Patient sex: F
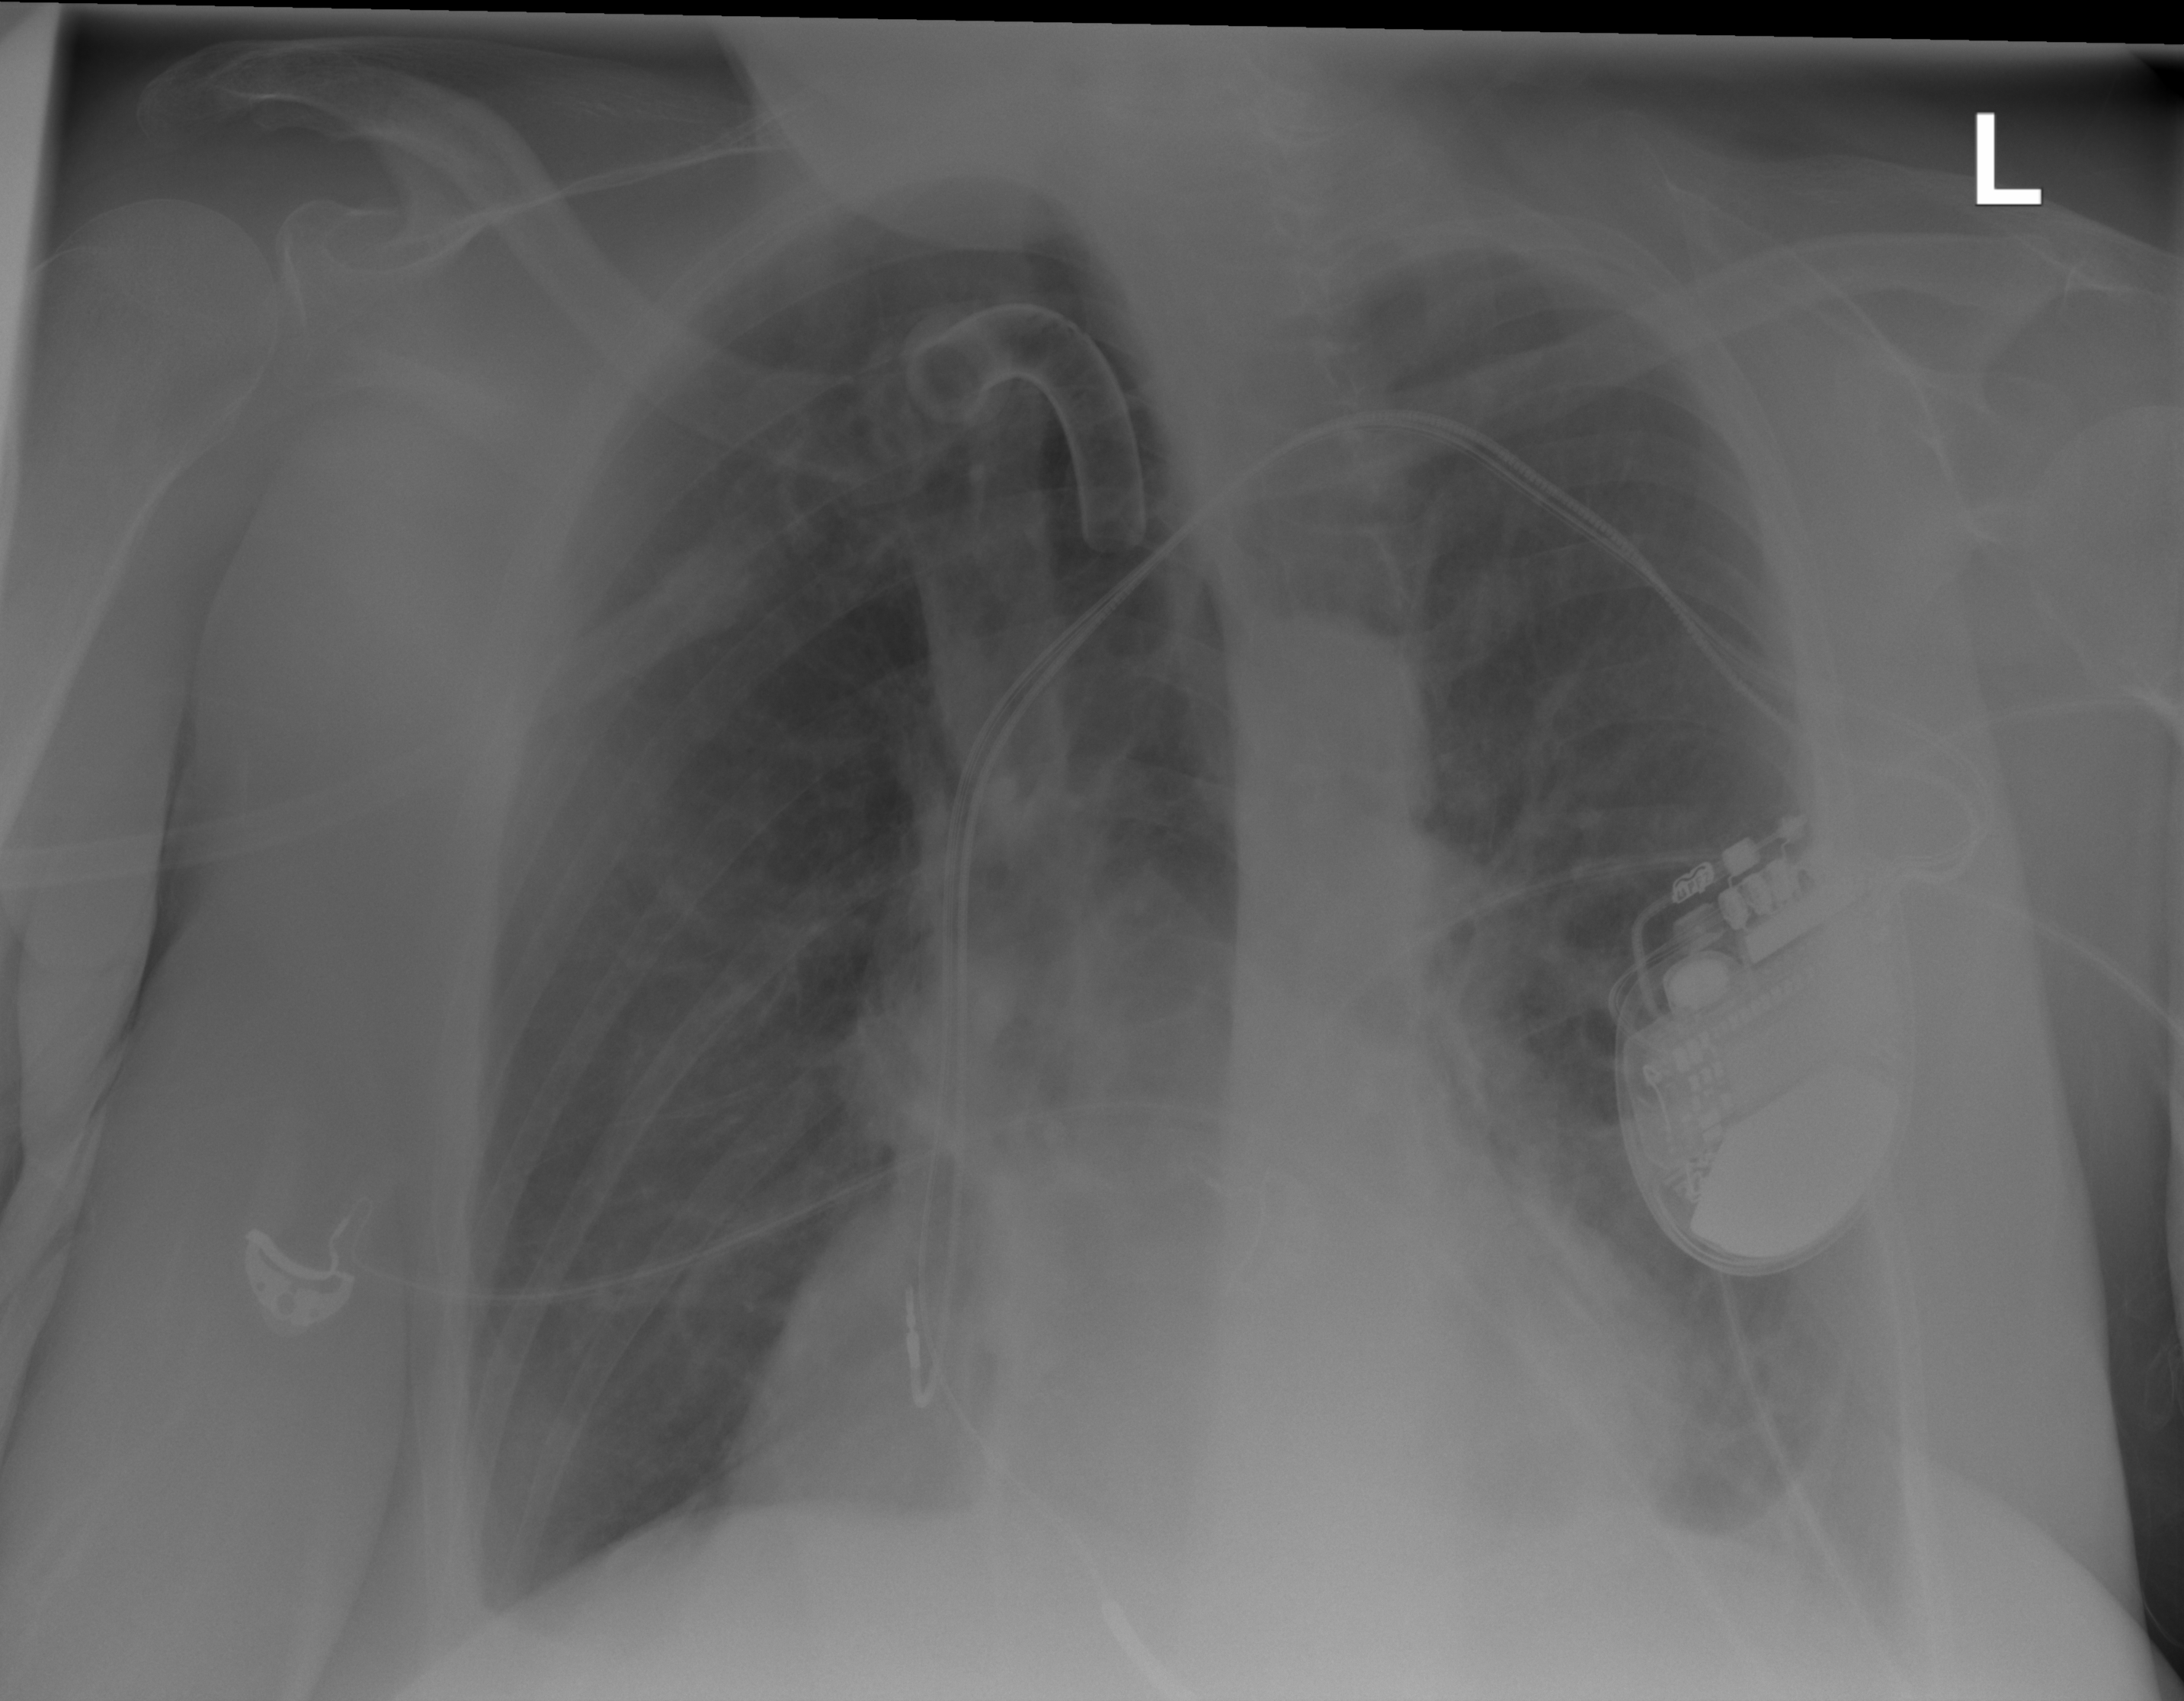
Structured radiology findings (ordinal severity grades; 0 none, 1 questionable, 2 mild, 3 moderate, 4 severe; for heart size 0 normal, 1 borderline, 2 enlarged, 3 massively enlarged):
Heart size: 2
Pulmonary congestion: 2
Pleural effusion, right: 0
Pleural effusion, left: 2
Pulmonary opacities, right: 0
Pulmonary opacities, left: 2
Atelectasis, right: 2
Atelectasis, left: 2